Field crop: maize
Growth stage: 1
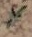
Species: atriplex